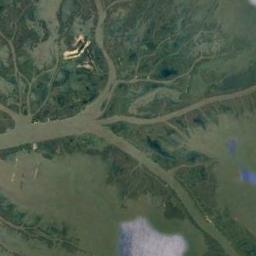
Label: wetland